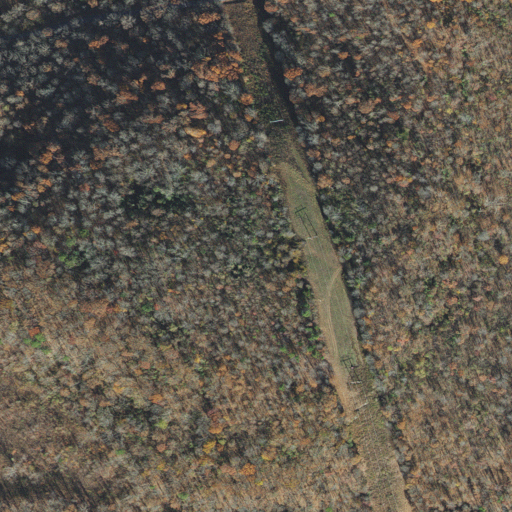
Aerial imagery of mountain in Arkansas named Walnut Knob containing deciduous forest, open development, and mixed forest